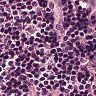
Metastatic tissue present: no